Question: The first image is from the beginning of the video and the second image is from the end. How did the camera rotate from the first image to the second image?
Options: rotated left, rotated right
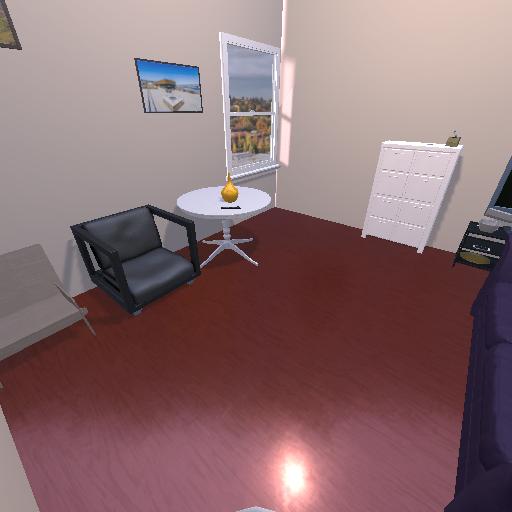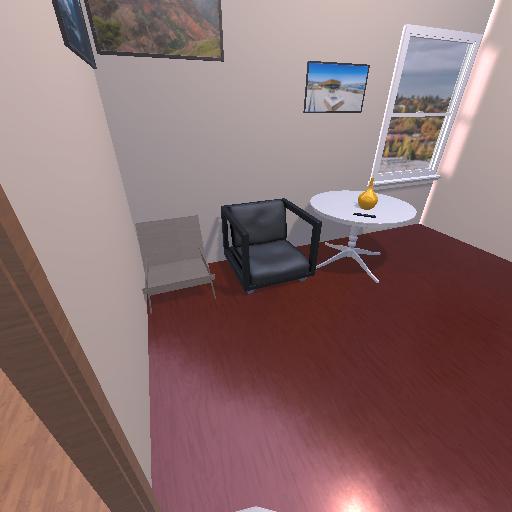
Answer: rotated left